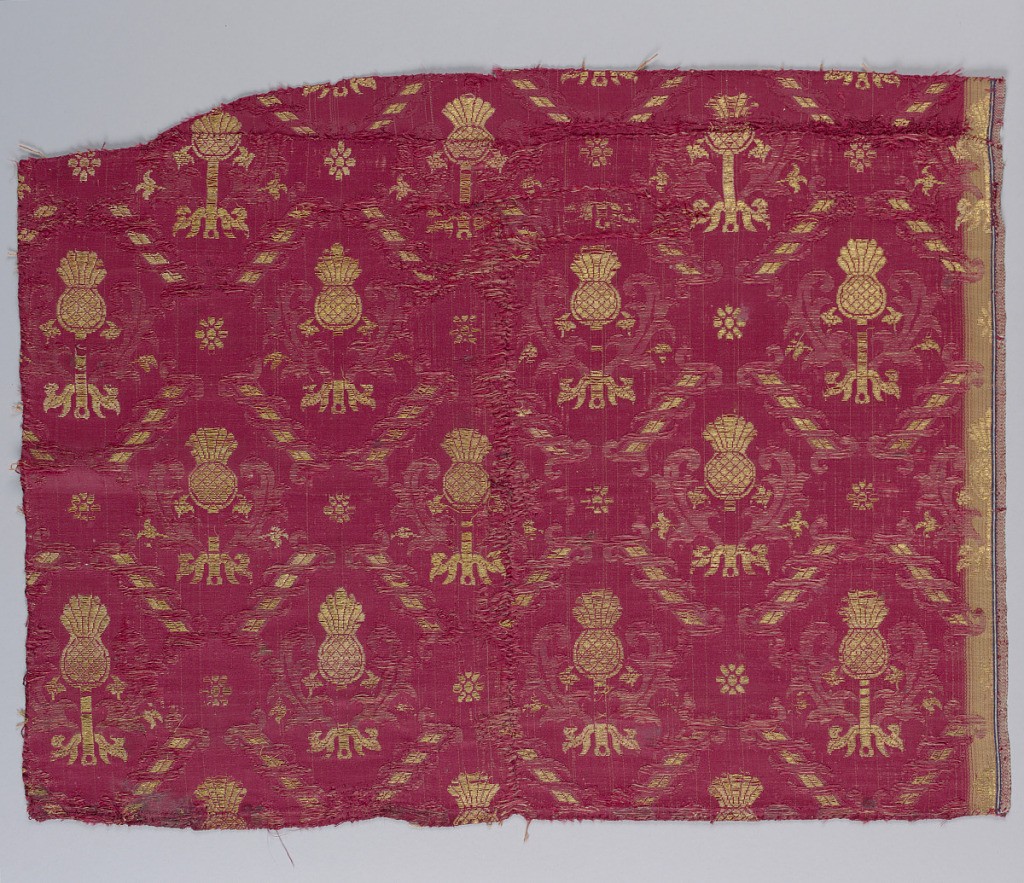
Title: Fragment
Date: possibly 17th century
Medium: silk, metallic Technique brocaded damask
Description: Stiff pomegranate shapes in diamond grid in red and gold.